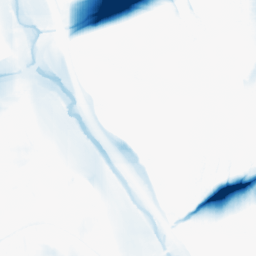
Category: morphological
Decomposition family: morphological_square
Decomposition parameters: operation: closing
size: 50
Upsampling method: bicubic
Upsampling parameters: scale: 2
Upsampling scale: 2